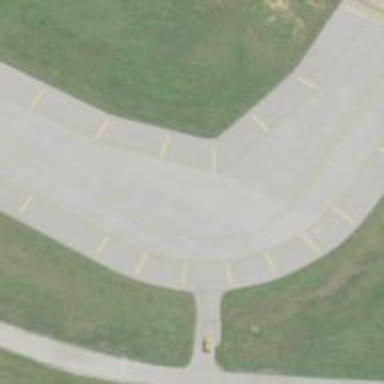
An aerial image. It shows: View of taxiway at the airport.